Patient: sex F, age 68
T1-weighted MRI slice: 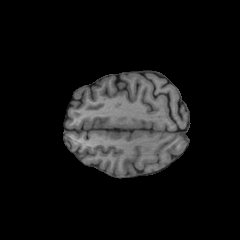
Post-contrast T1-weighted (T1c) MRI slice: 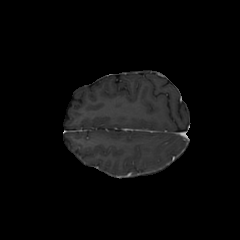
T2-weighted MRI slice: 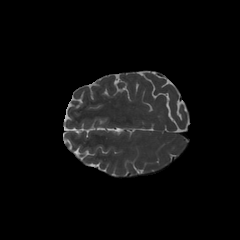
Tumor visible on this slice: no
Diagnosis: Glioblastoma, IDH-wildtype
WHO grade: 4